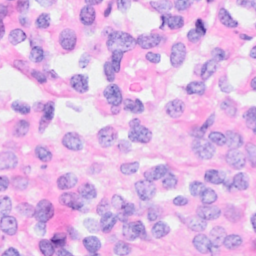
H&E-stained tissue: Breast